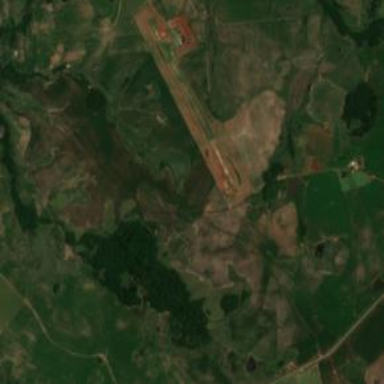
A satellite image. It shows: Airfield that serves as aerodrome.